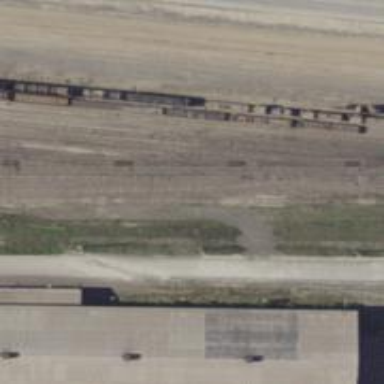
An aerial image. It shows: Rail spur service.